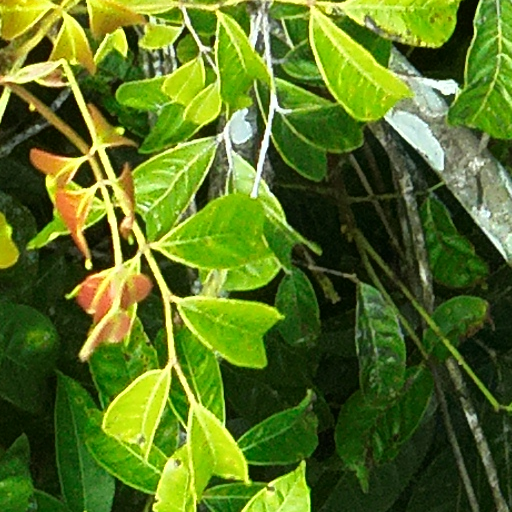
Species: Protium stevensonii
GBIF accepted scientific name: Tetragastris panamensis
Crown area (m\u00b2): 183.123